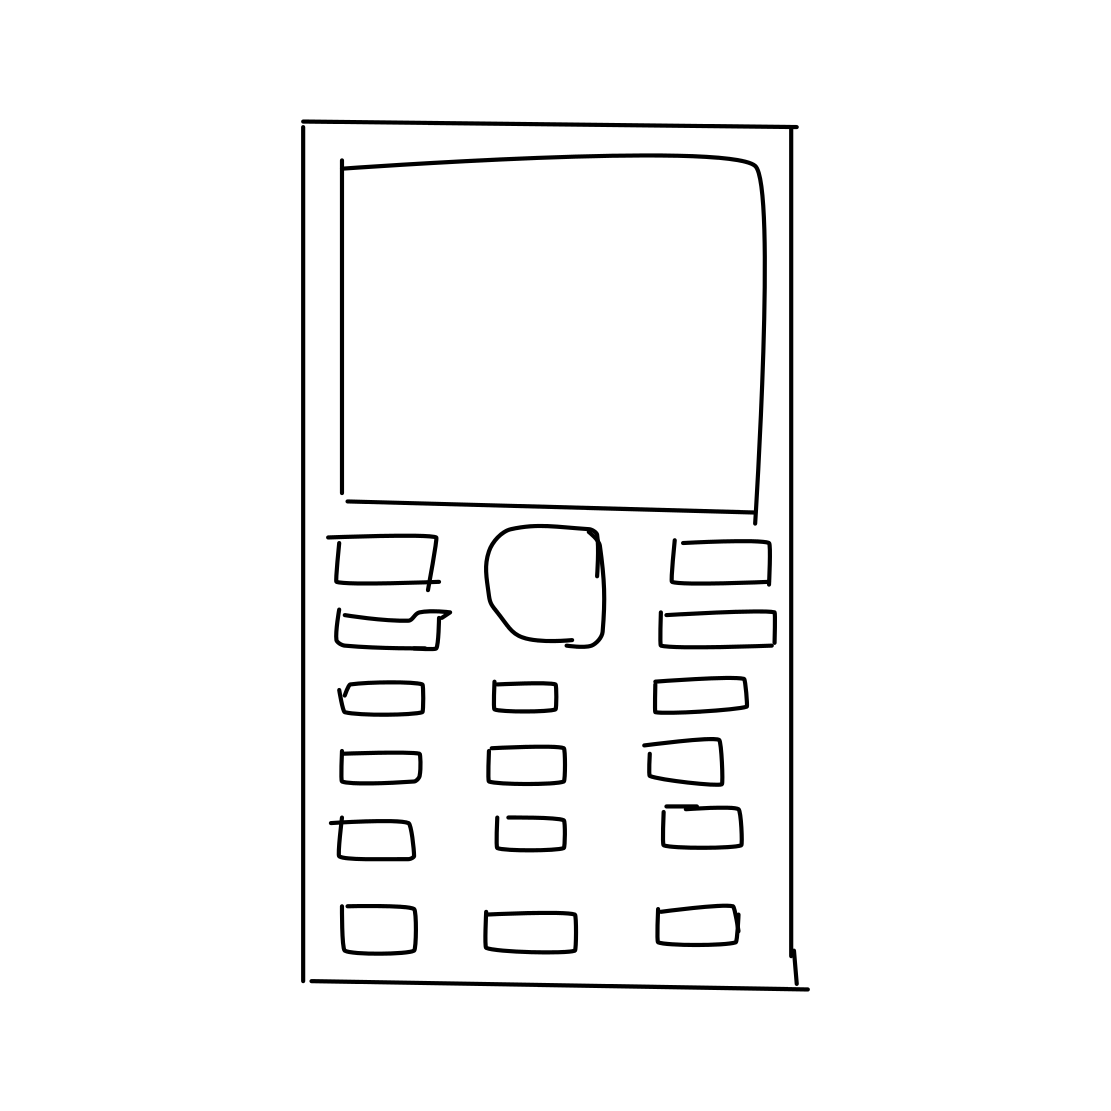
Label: cell phone